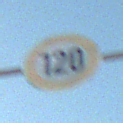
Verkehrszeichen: Geschwindigkeit120
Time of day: SunriseSunset
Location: Outdoor (Beach)
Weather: Clear
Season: NotSpecified
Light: Natural